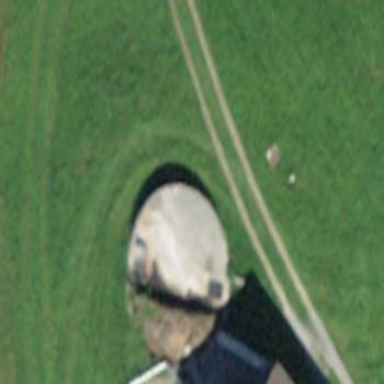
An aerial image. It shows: Storage tank with man-made structure.